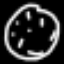
Label: clock